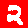
Digit: 2